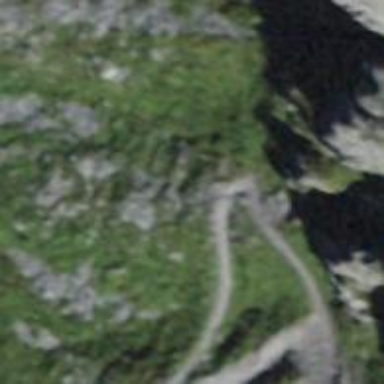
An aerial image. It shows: Path with excellent trail visibility.